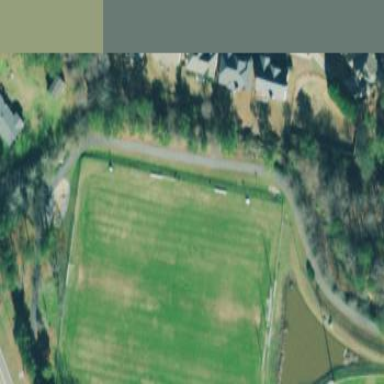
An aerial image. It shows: Soccer pitch for leisure land activities.